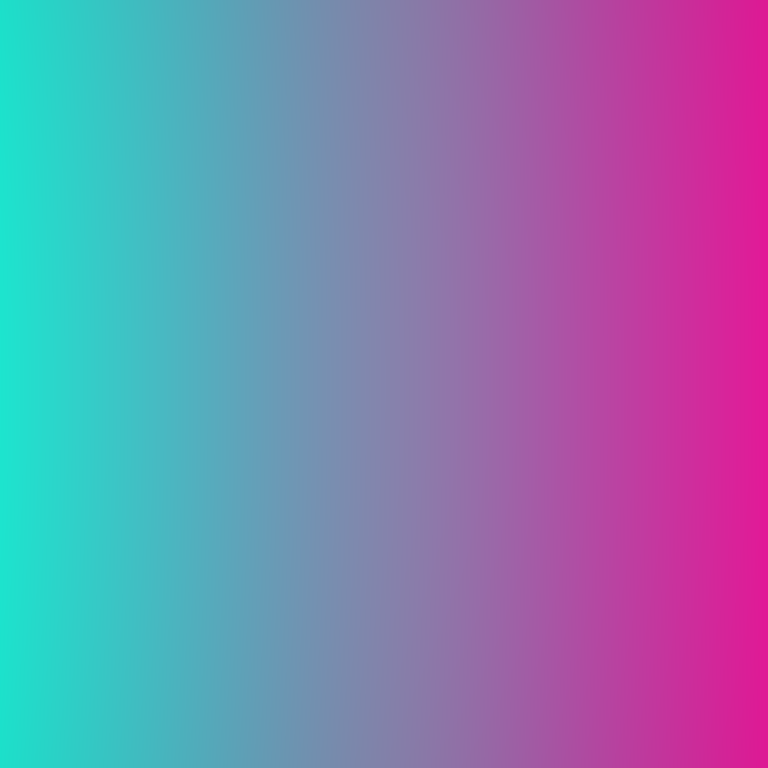
Abstract light effect, smooth gradient from teal to magenta, calm atmosphere, soft glow, no room, no furniture, no objects.